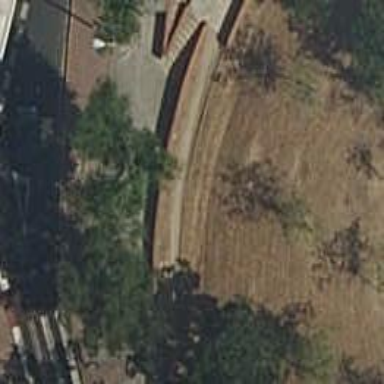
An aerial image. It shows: Wall is shown in the image.